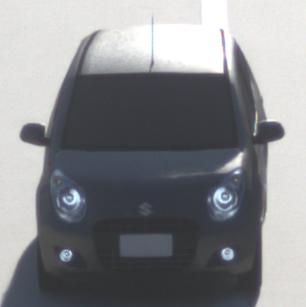
Make: Suzuki
Model: Alto 1.0
Detailed model: Alto (V)
Model produced from: 2011/02
Model produced until: 2011/03
Doors: 5
Color: gray
Road condition: dry road
Daytime: sunrise or sunset
Contrast: medium contrast